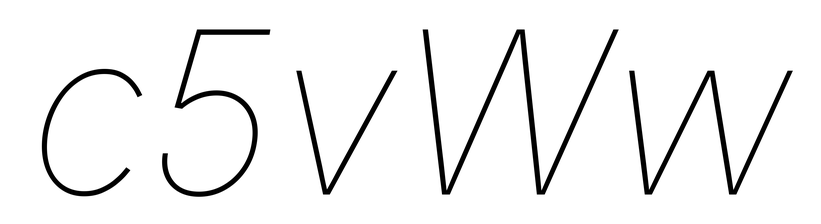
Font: Inter-Italic_Thin_Italic